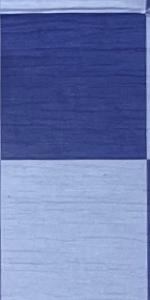
Label: Empty